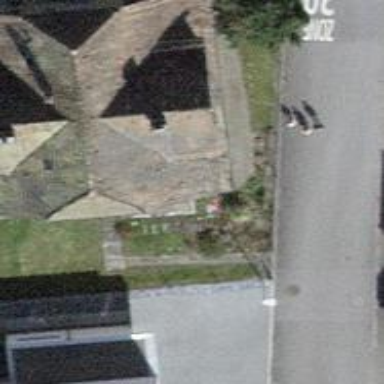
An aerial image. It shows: Building with tiled roof.